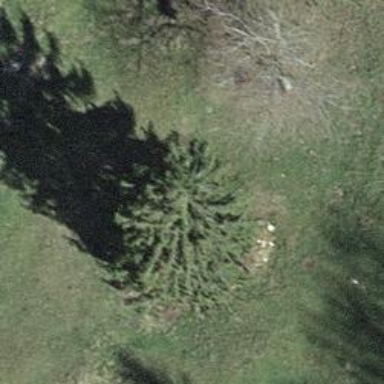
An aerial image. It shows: Single tag "natural: tree."